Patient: sex M, age 57
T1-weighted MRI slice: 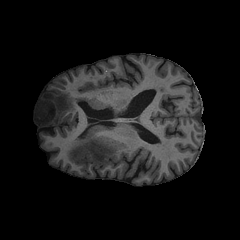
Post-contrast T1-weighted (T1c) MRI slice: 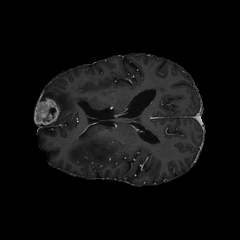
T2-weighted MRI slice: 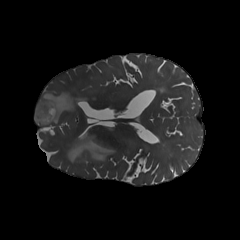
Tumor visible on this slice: yes
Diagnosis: Glioblastoma, IDH-wildtype
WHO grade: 4